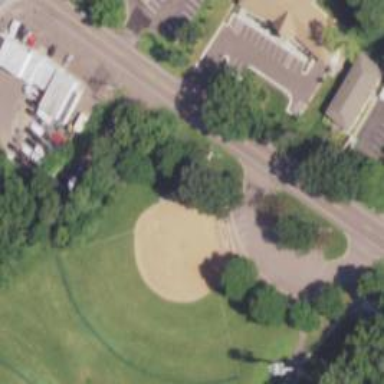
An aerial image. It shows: Recreation ground used for baseball.